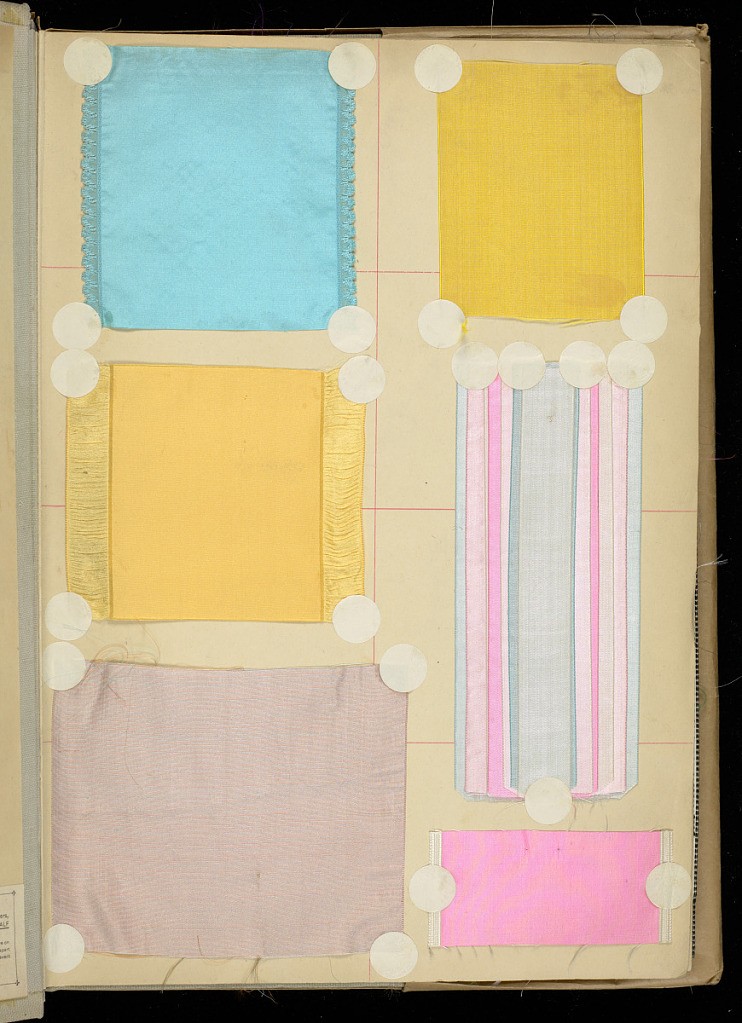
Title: Scrapbook of textile swatches
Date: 1899–1901
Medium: paper, silk
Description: Large book of samples of silk ribbons. Bound in gray cloth. Stickers marked with a "D" are domestic manufacture.